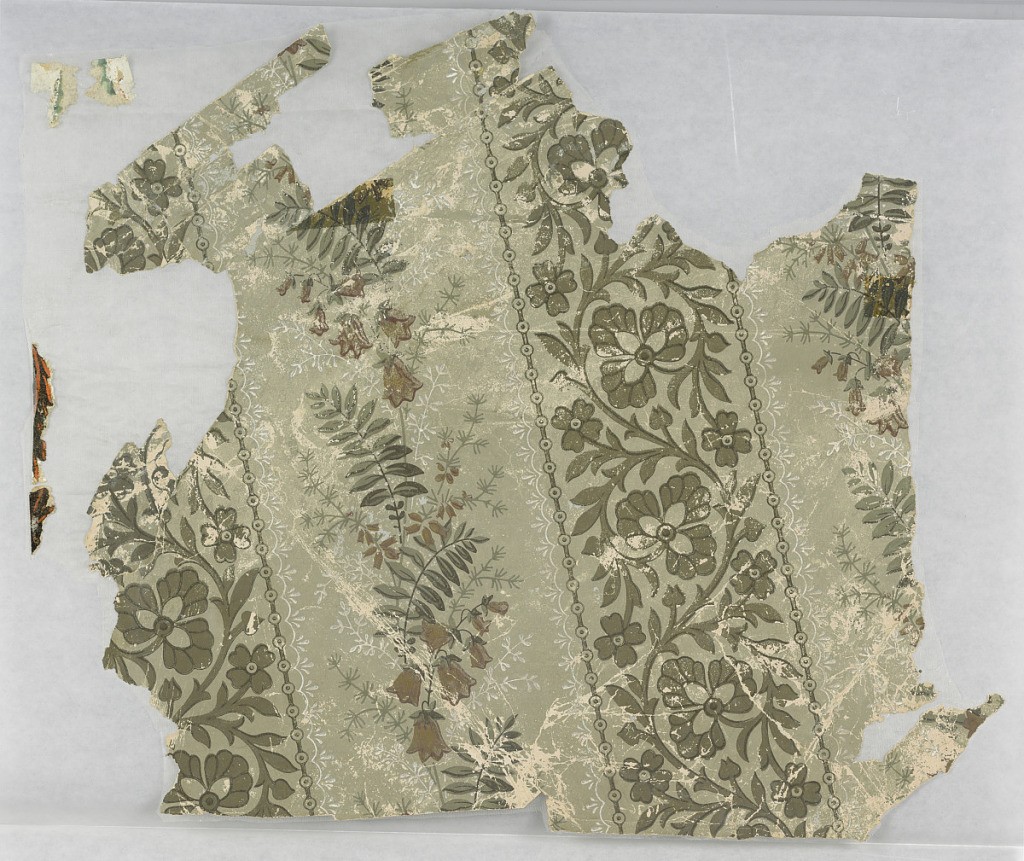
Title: Sidewall - fragment
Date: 1880–90
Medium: Machine-printed
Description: Aesthetic-style, floral stripe design. Wide bands of foliage and bell flowers alternating with narrower bands of foliate rinceau. Printed in green and brown on sage green satin ground.